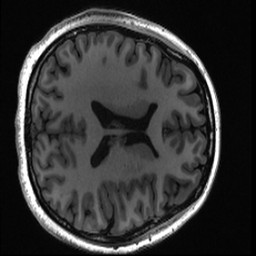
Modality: T1w
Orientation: axial
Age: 23
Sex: female